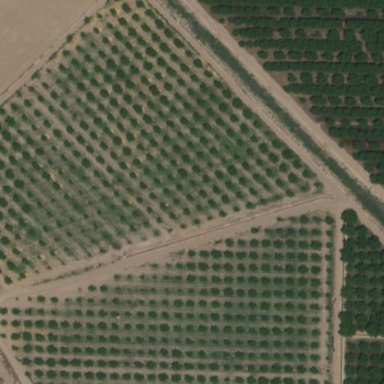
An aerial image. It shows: Orchard.